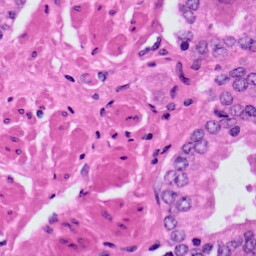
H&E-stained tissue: Prostate